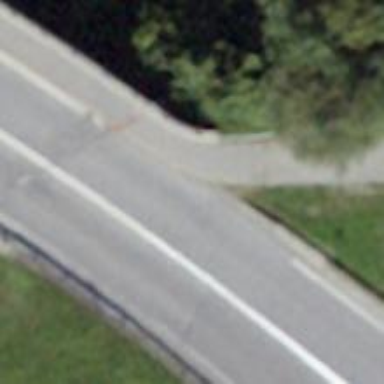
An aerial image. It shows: Asphalt cycleway.